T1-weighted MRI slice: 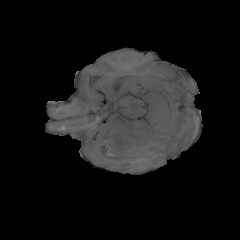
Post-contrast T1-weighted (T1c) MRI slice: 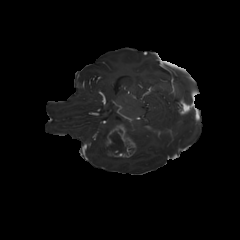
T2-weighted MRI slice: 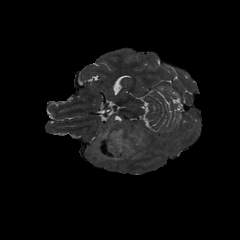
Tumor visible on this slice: yes